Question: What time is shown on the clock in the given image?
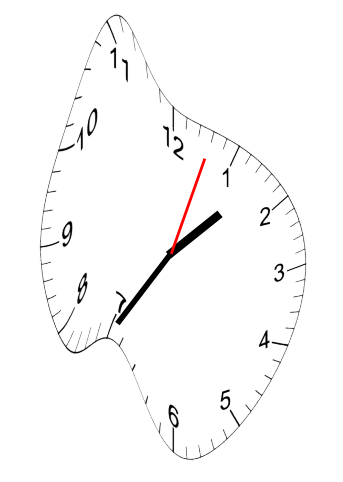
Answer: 01:35:03